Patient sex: M
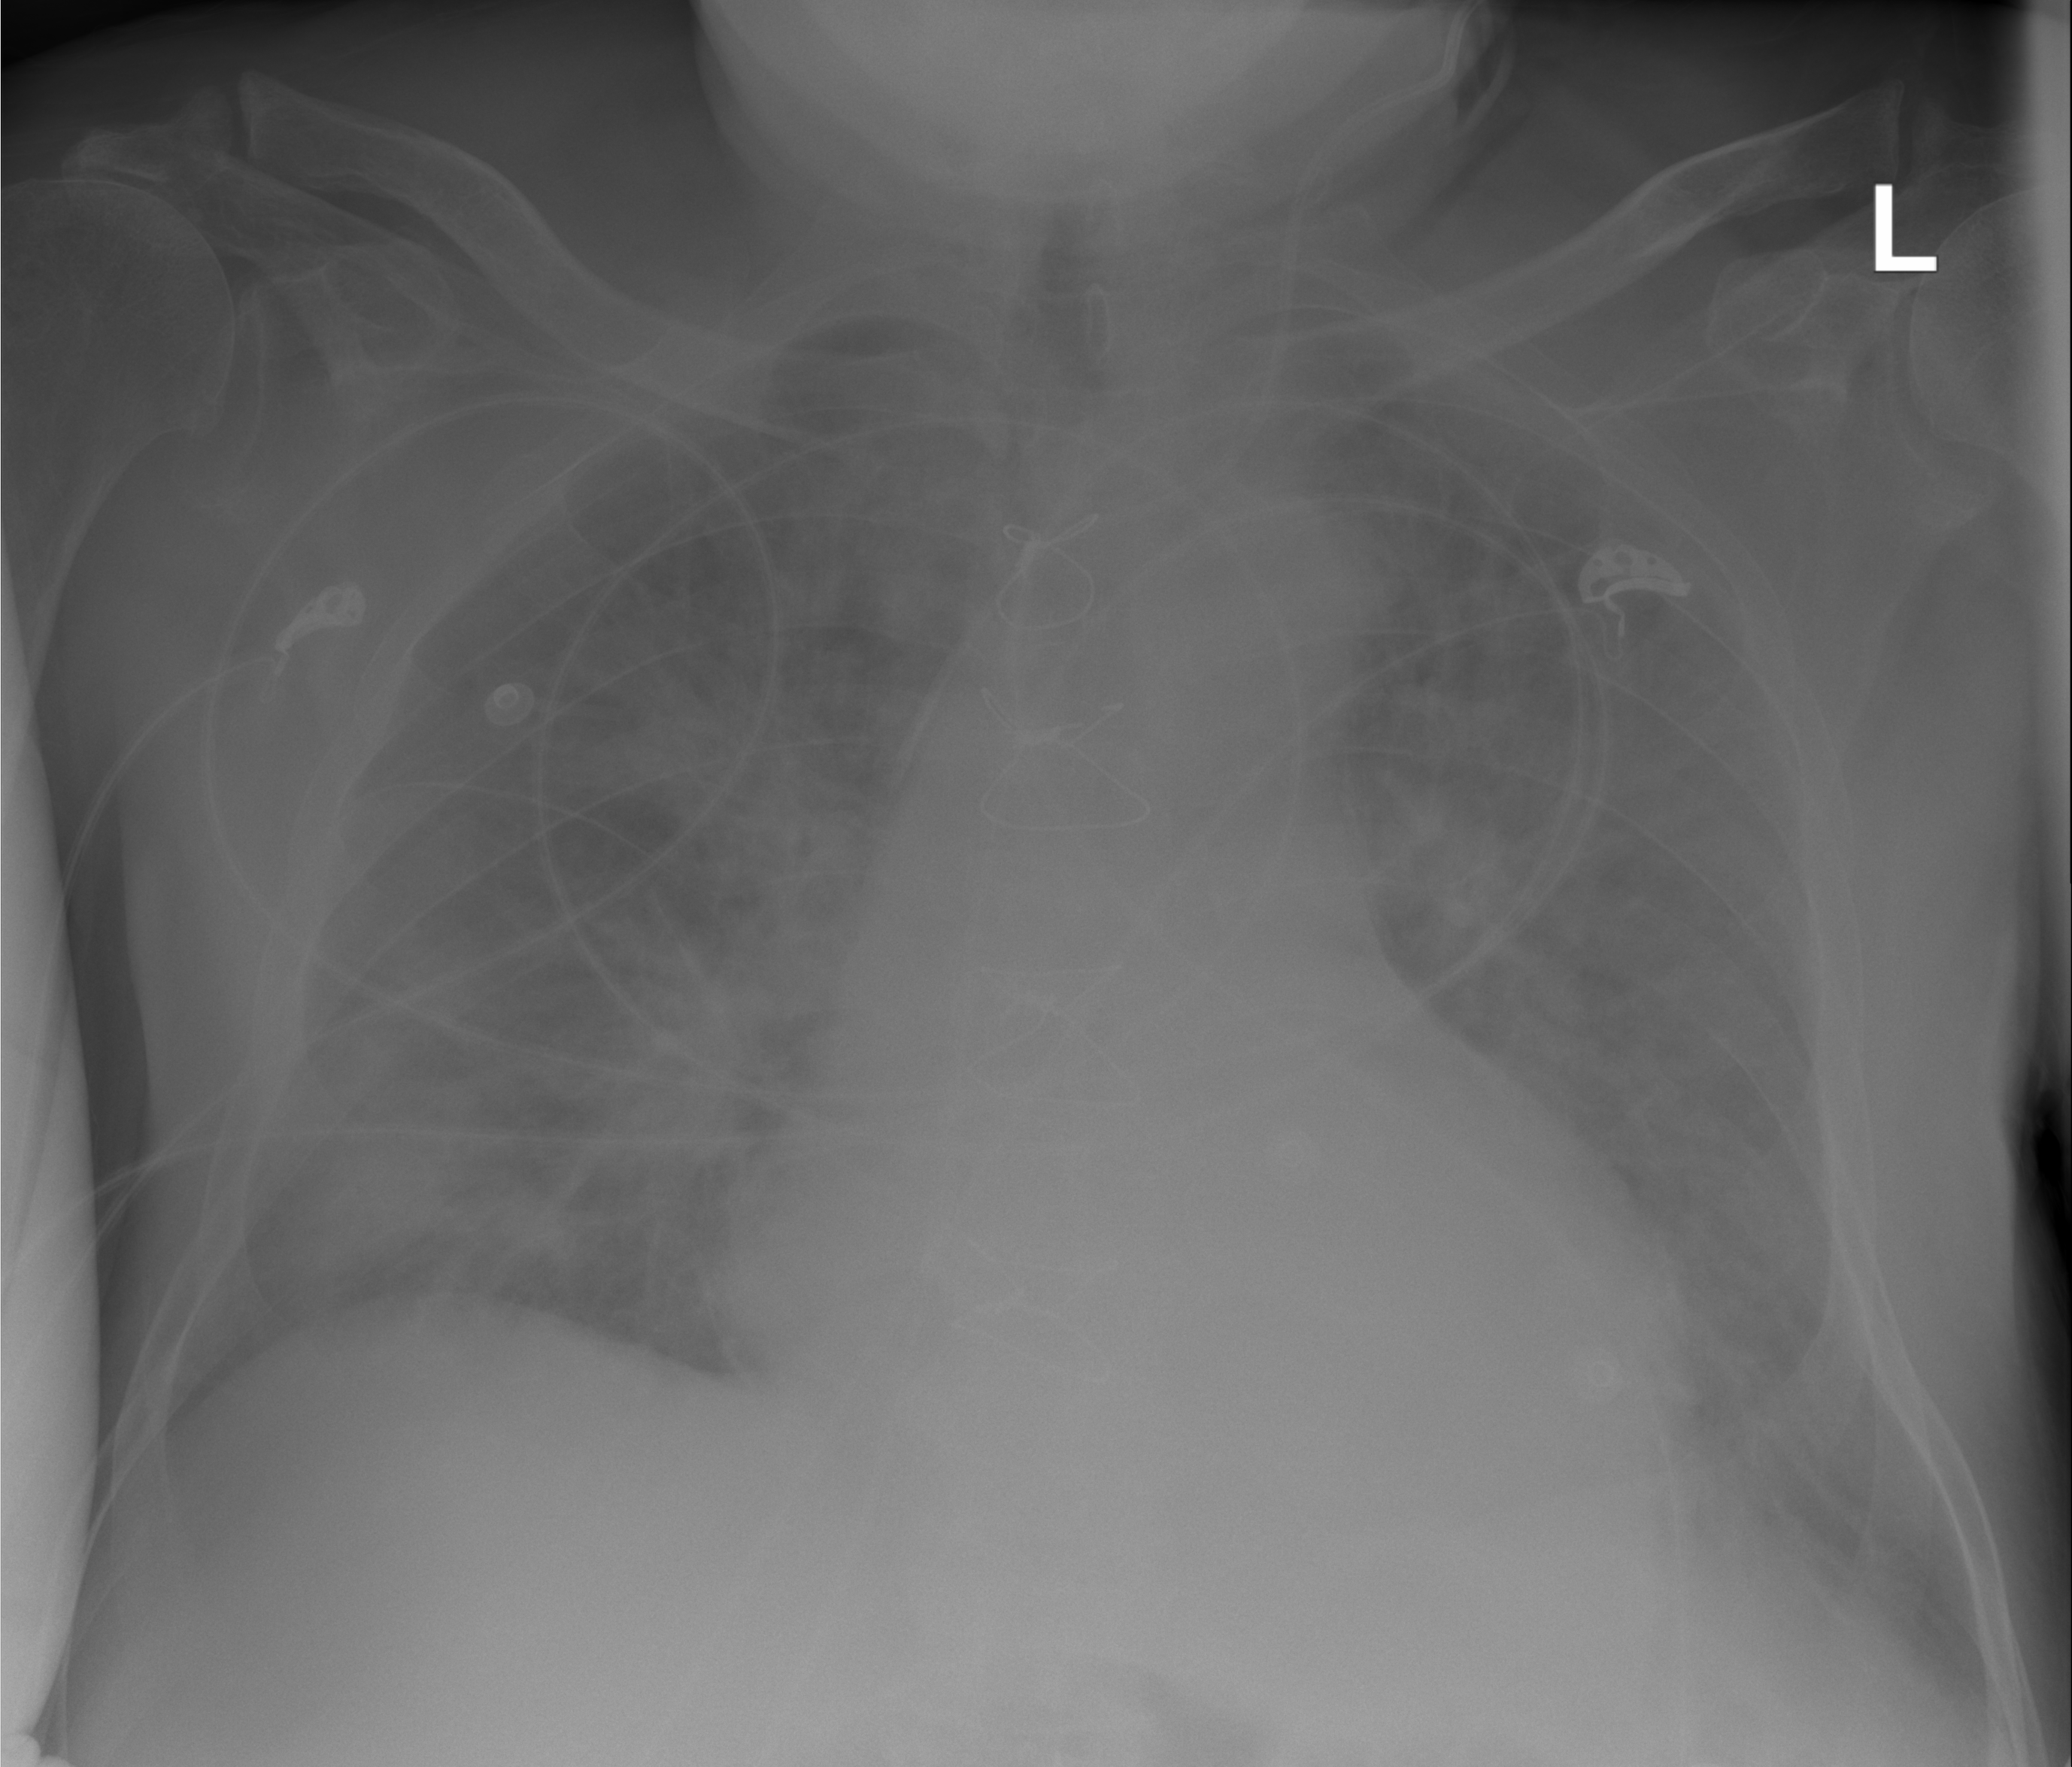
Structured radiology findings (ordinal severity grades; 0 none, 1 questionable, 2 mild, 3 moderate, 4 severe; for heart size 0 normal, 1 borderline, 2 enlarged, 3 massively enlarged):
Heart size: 2
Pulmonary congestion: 3
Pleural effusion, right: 2
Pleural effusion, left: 2
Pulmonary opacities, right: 3
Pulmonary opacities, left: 3
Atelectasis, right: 0
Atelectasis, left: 0